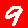
Digit: 9